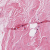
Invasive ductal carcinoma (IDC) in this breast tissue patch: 0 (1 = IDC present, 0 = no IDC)